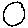
Label: circle